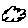
Label: cloud